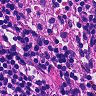
Metastatic tissue present: no